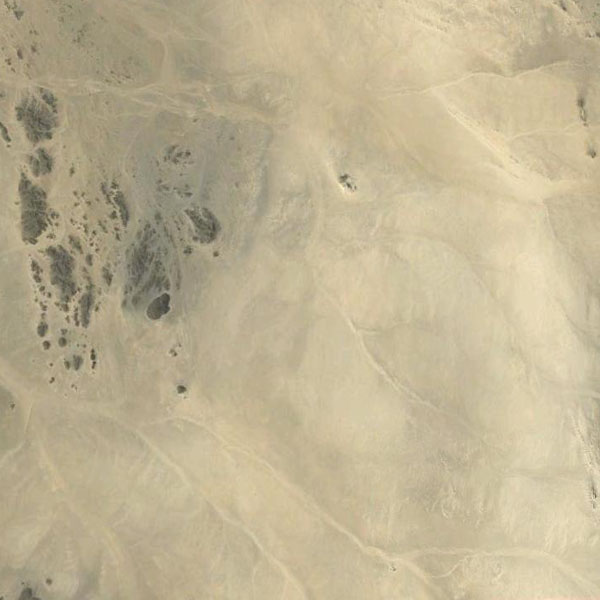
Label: Desert